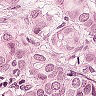
Metastatic tissue present: yes